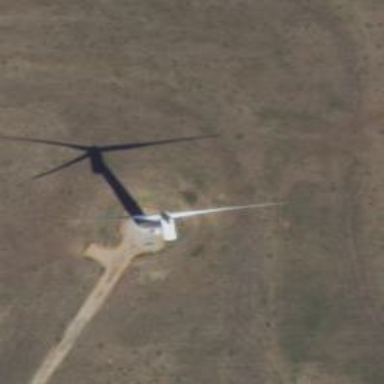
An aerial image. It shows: Industrial building with wind turbine generator. The generator is horizontal axis wind turbine.